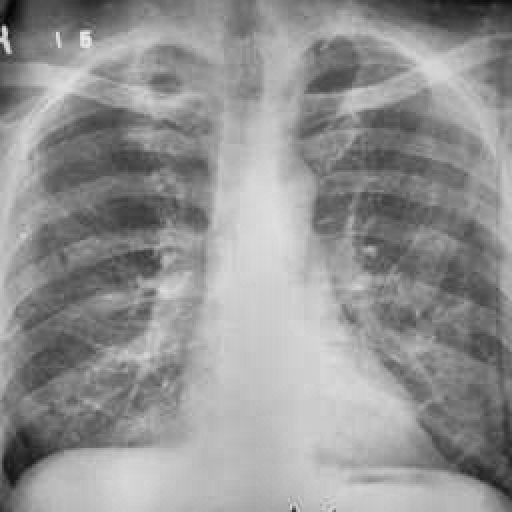
Finding: TUBERCULOSIS